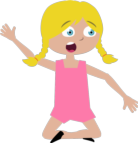
surprised girl  folded legs